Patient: sex M, age 51
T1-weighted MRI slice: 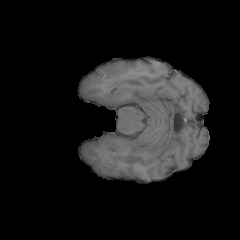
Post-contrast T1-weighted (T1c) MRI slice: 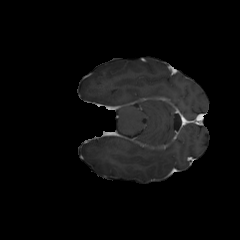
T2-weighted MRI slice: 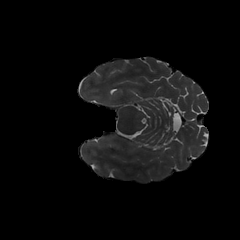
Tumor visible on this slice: no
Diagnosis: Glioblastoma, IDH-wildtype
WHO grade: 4